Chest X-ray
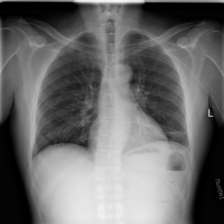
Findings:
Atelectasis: positive
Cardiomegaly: negative
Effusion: negative
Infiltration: negative
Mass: negative
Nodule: negative
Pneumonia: negative
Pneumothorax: negative
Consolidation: negative
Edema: negative
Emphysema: negative
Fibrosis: negative
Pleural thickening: negative
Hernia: negative